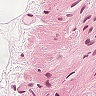
Metastatic tissue present: no